Field crop: maize
Growth stage: 2
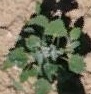
Species: chenopodium